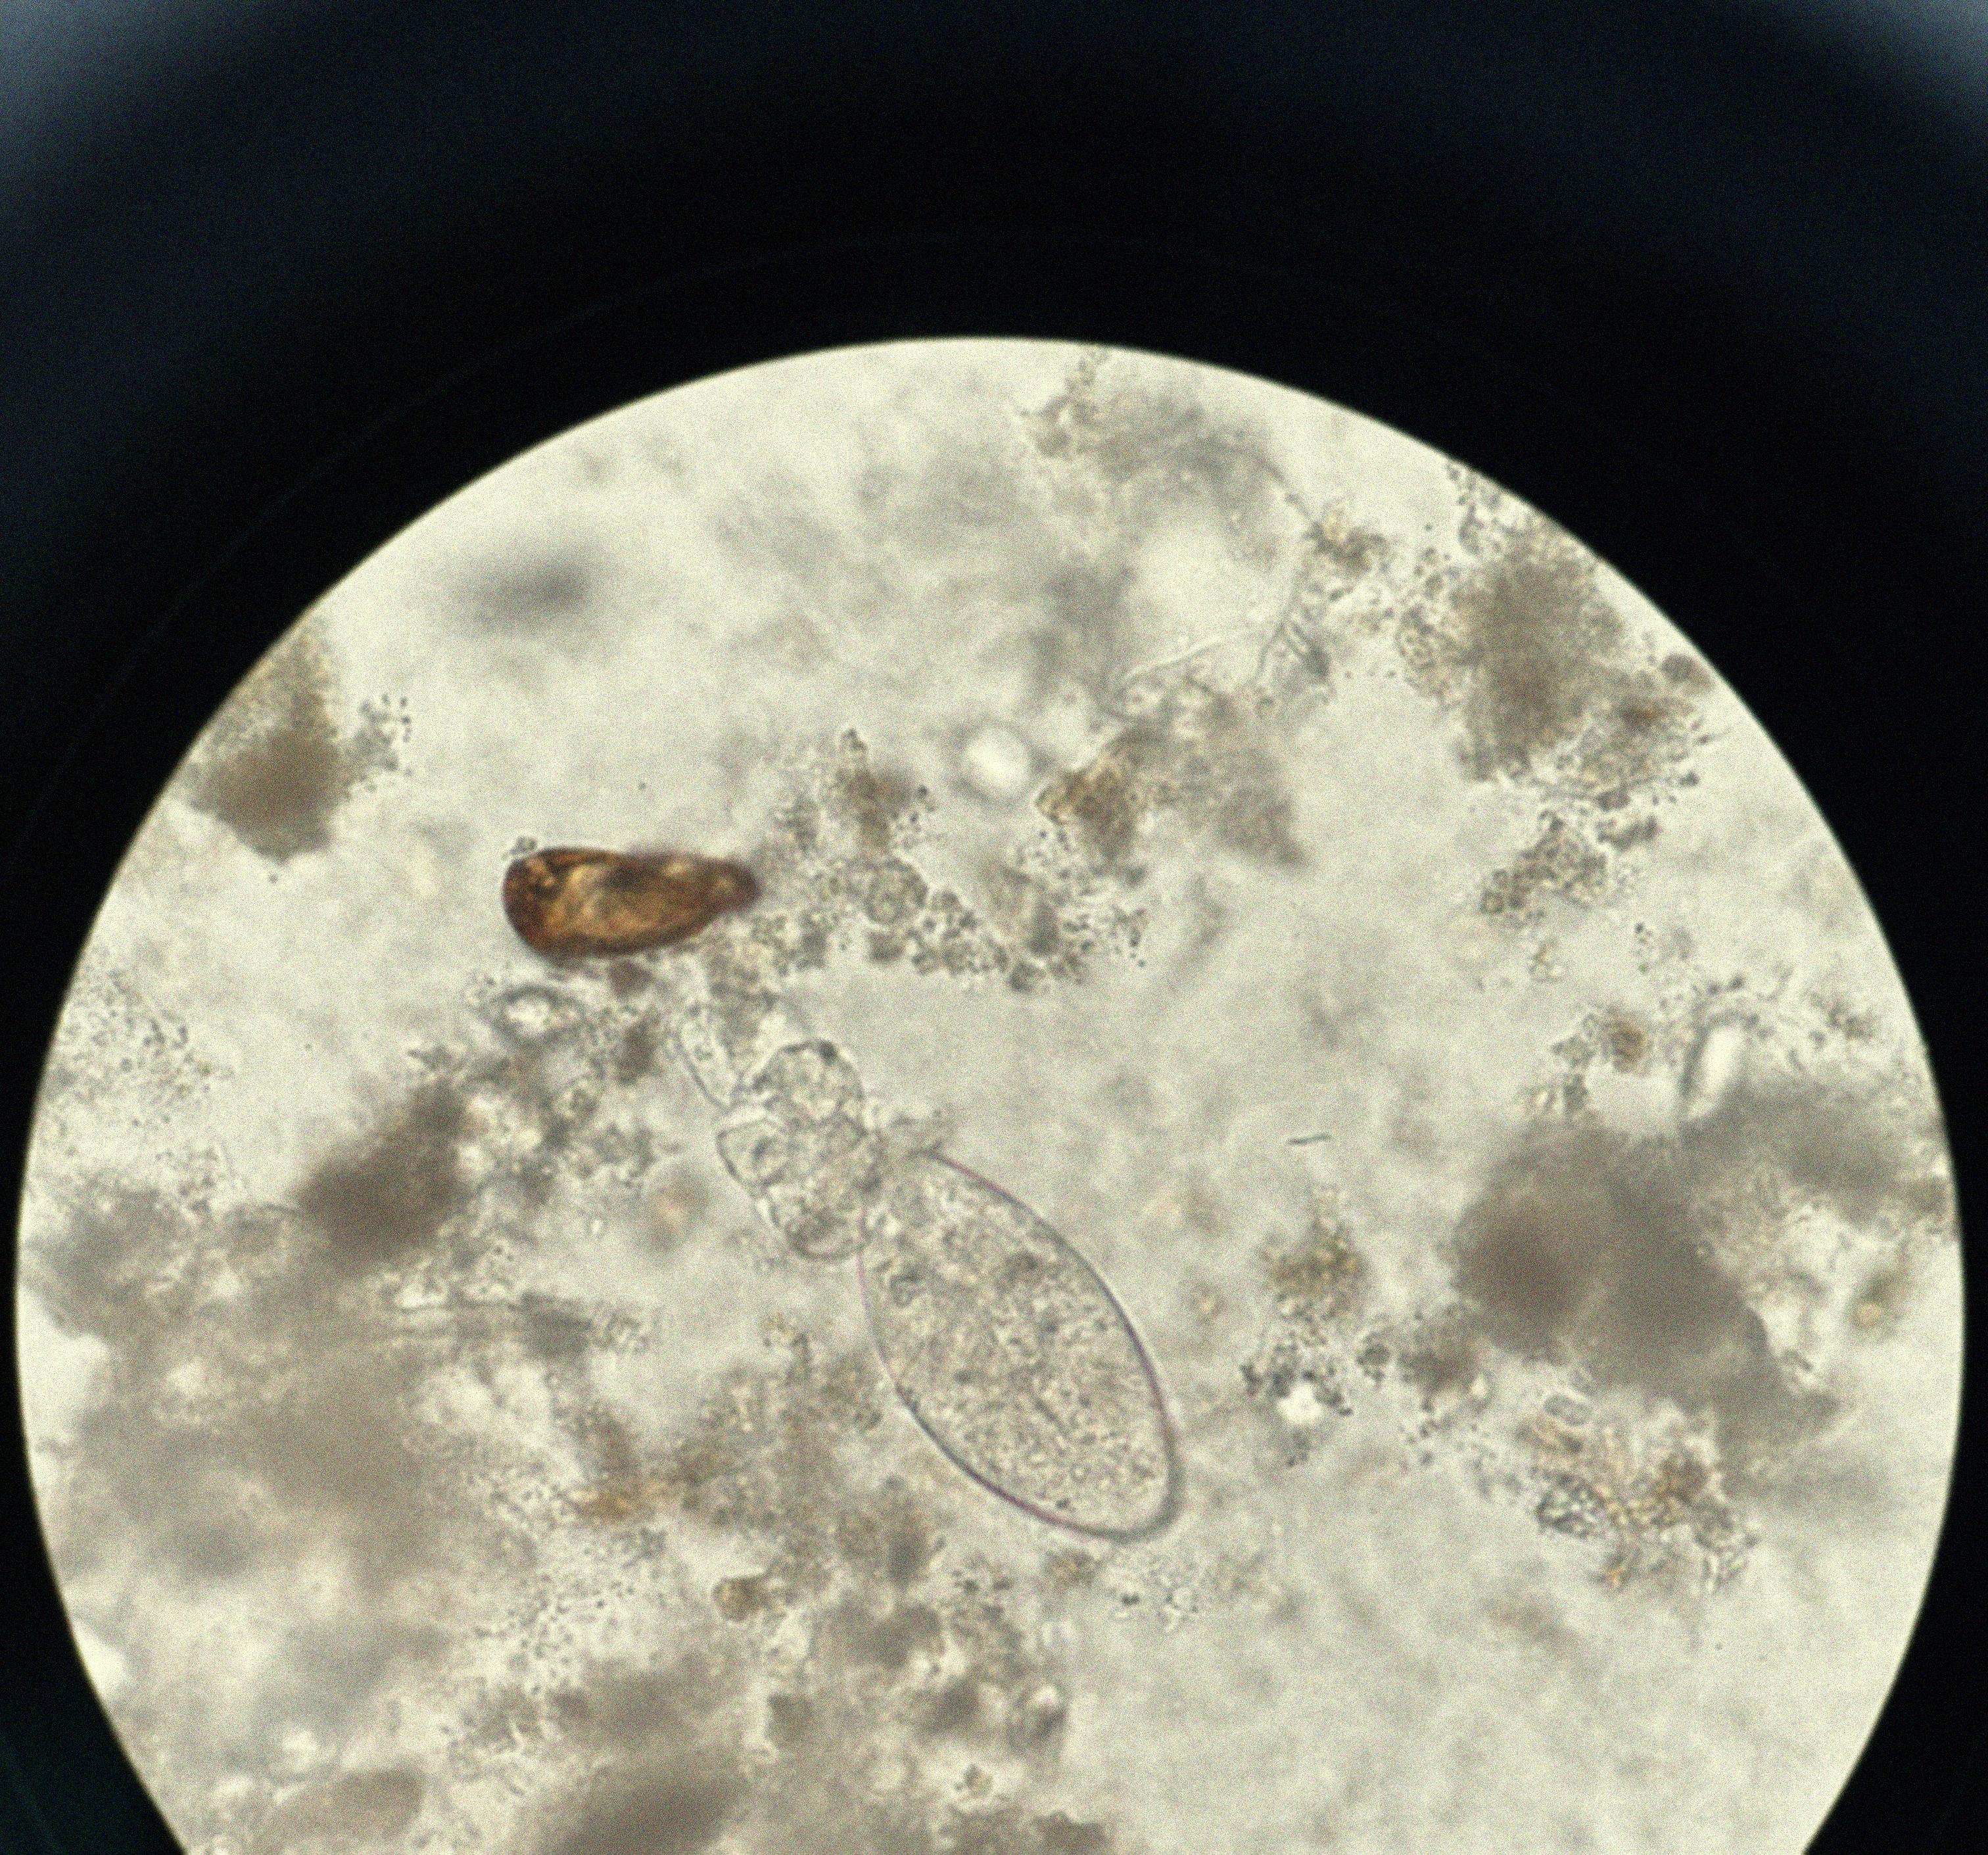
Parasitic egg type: Fasciolopsis buski